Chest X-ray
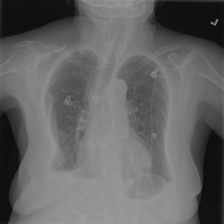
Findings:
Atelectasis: negative
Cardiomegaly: negative
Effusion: negative
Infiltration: negative
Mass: negative
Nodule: negative
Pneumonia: negative
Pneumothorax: negative
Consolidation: negative
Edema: negative
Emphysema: negative
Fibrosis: negative
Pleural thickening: negative
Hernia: negative